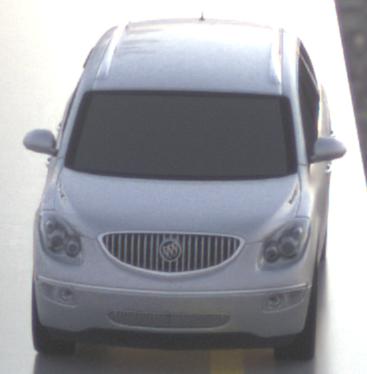
Make: Buick
Model: Enclave
Detailed model: GMT967
Model produced from: 2007
Model produced until: 2017
Doors: 5
Color: white
Road condition: wet road
Daytime: sunrise or sunset
Contrast: low contrast